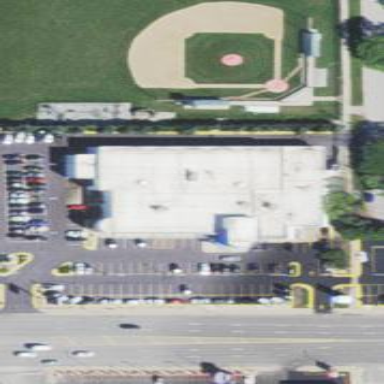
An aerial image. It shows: Retail building that houses car shop.